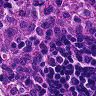
Metastatic tissue present: no